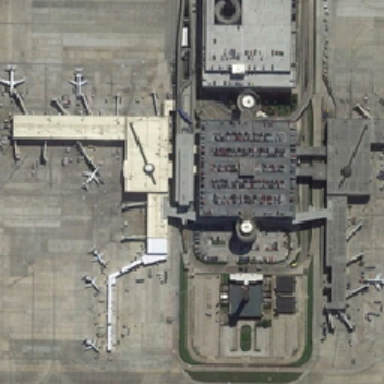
Three planes stopped at the airport next to the square building .